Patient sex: M
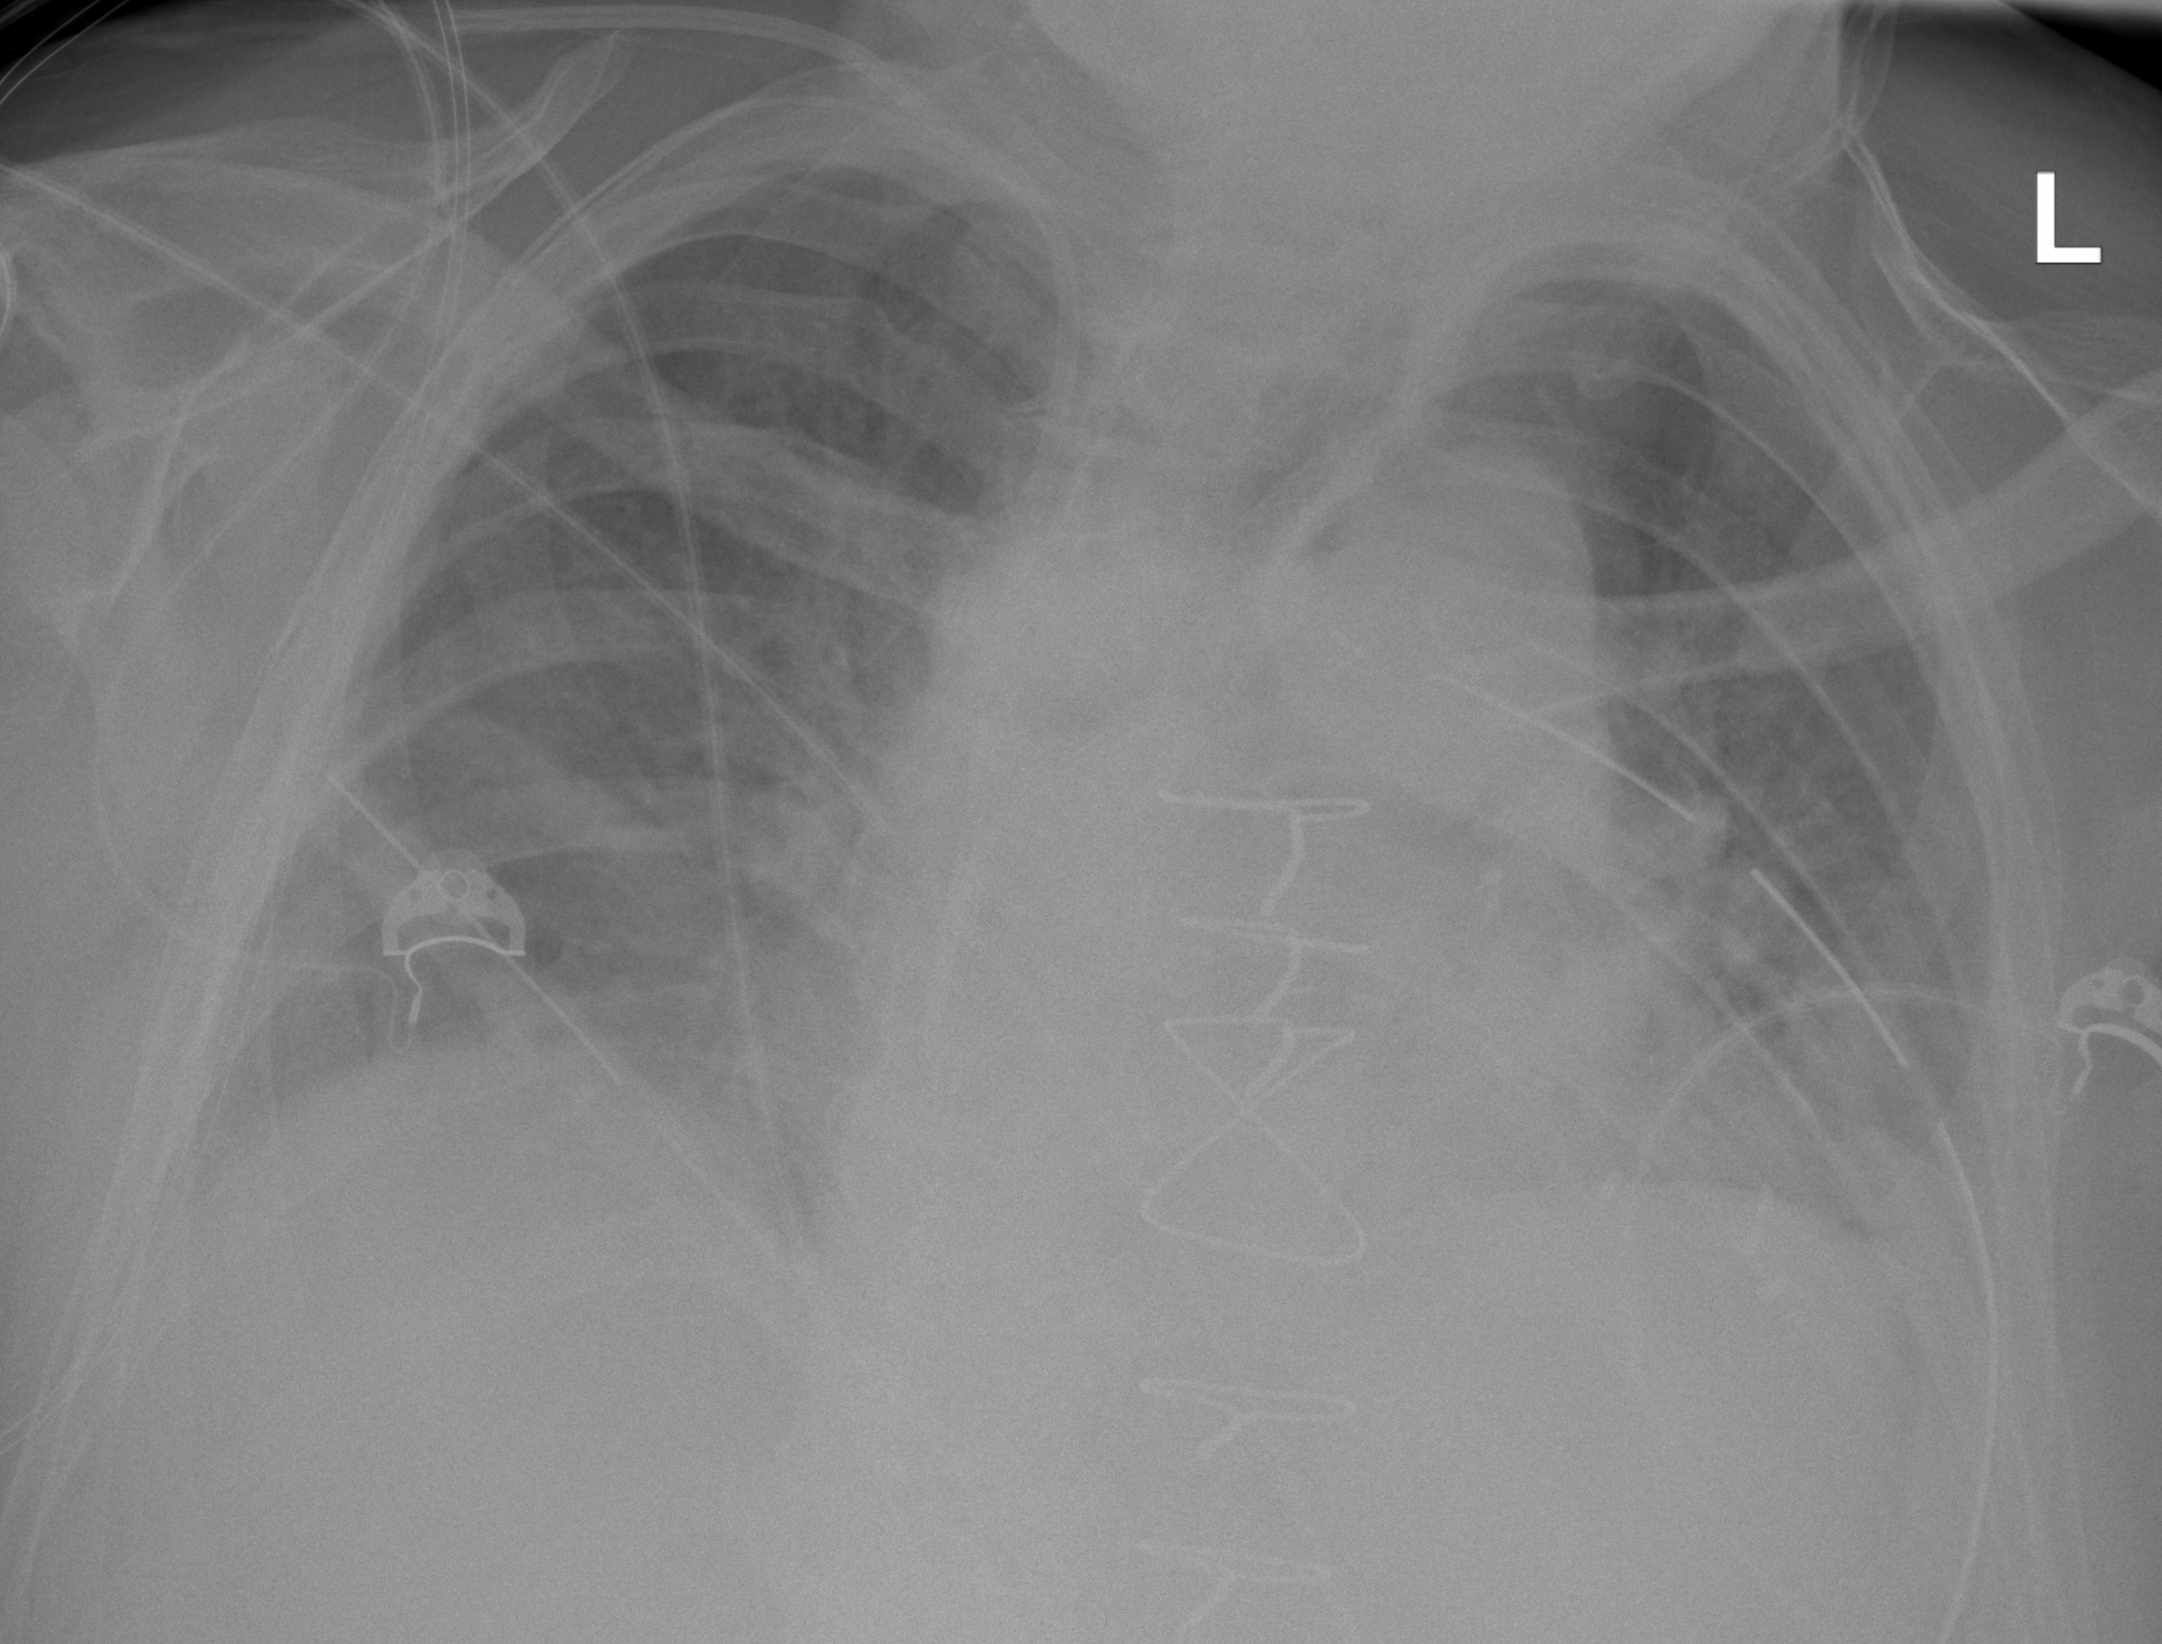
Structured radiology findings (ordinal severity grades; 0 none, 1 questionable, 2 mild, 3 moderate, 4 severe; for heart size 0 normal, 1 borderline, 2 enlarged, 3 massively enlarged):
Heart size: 2
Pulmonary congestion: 2
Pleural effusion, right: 1
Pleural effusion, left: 2
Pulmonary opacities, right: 0
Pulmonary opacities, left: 0
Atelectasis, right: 2
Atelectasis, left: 2